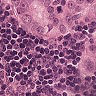
Metastatic tissue present: yes